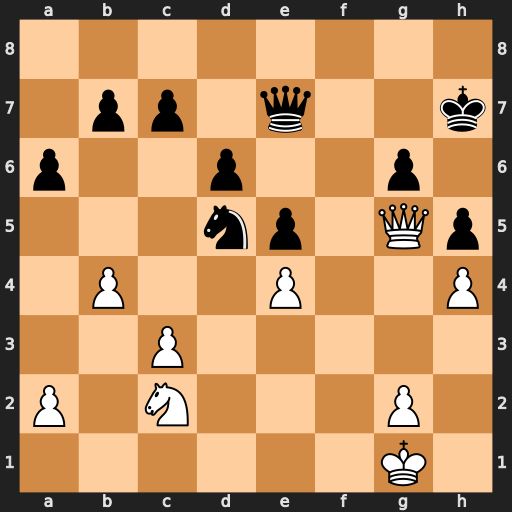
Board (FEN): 8/1pp1q2k/p2p2p1/3np1Qp/1P2P2P/2P5/P1N3P1/6K1
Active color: w
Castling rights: -
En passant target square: -
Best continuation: exd5 Qxg5 hxg5